Interaction volume radius: 10 \u00c5
Interaction volume height: 25 \u00c5
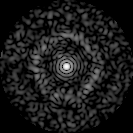
Disorder parameter: 0.8644